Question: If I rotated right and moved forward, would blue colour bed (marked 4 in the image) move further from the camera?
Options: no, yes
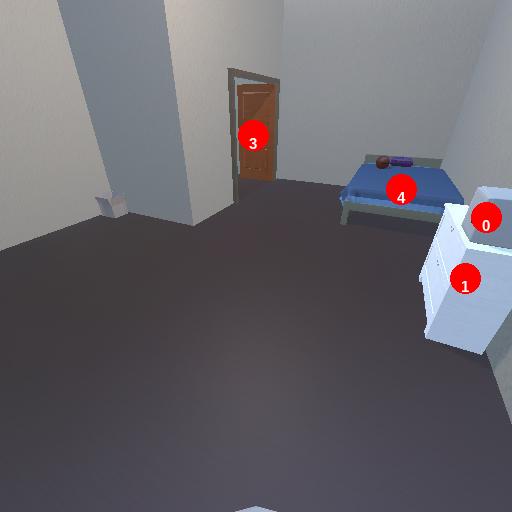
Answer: no